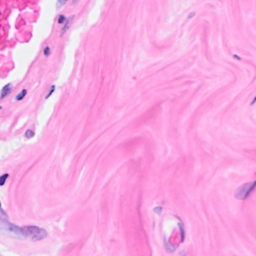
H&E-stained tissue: Breast